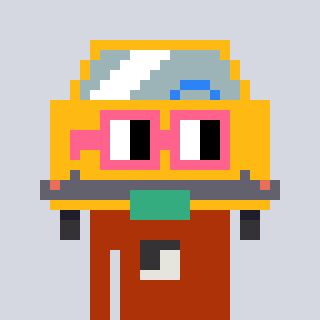
a pixel art character with square pink glasses, a taxi-shaped head and a hotbrown-colored body on a cool background